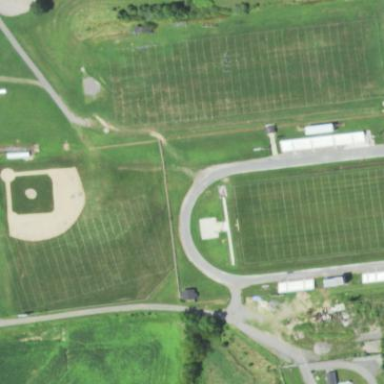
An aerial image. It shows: American football pitch.